Frequency: 90000
Velocity: 0,279
Power: 38,8
Pulse duration: 0,0000001
Pass count: 1
Magnification: 10
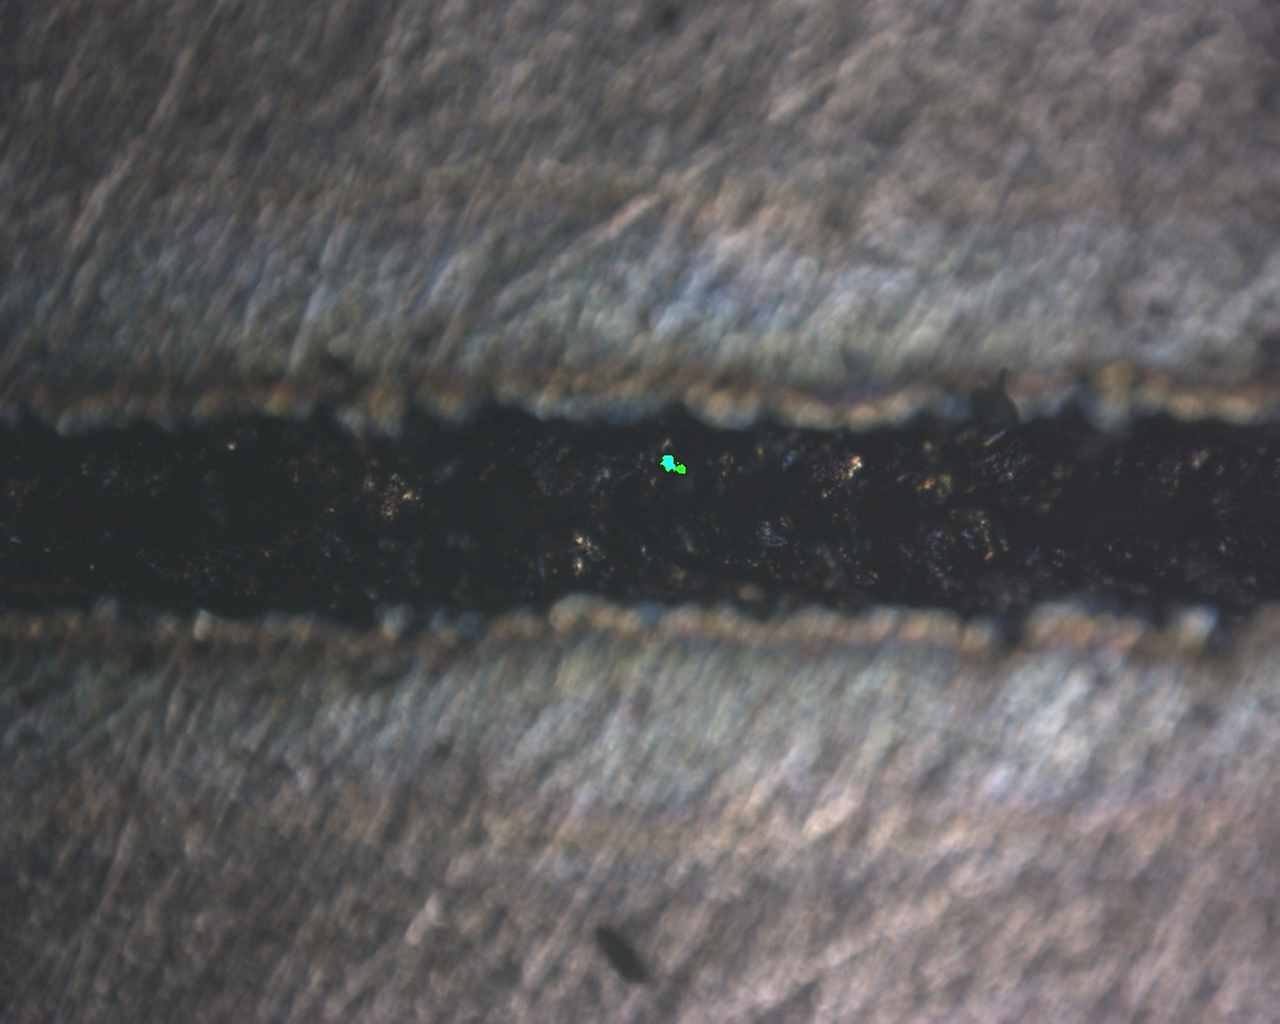
Measured width: 122.968
Other width: 87.191